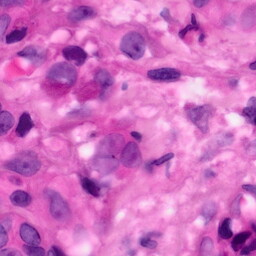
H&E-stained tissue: Pancreatic